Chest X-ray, AP view. Patient: 47 years old, sex M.
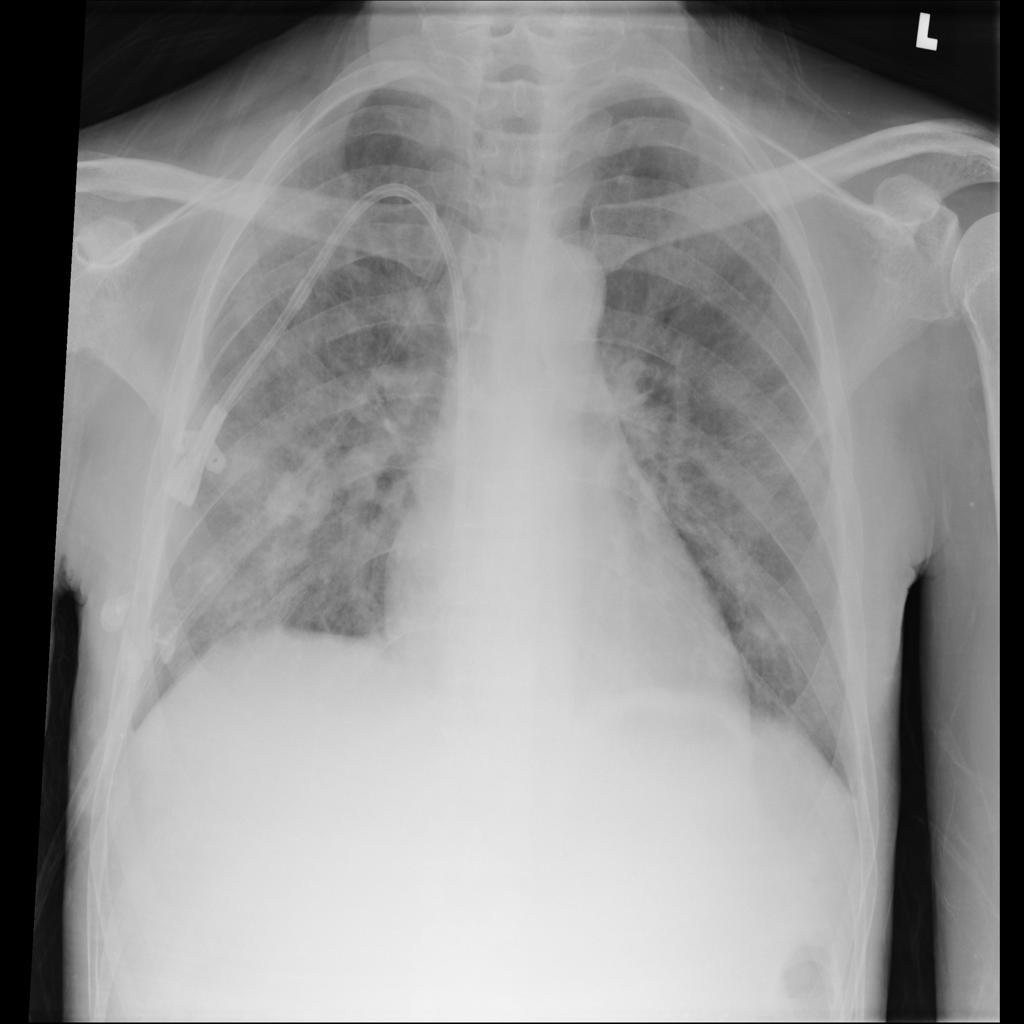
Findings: Infiltration, Nodule